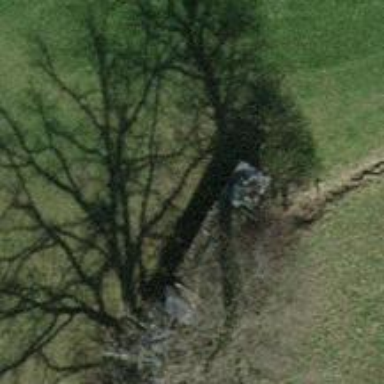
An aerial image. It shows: Single tag "natural: tree."